Question: Can in java declare?
'''
(1) import static com.example.core.MyClass;
'''

where:
'''
public MyClass{
public static double divide(){
.....
}
public static double add(){
.....
}
}
'''
and in the class where use static import to use freely:
and methods without the - name of the class.
From what I read we can do:
'''
import static com.example.core.MyClass.divide;
import static com.example.core.MyClass.add;
'''
But Can we do it in one statement as I mentioned in (1)
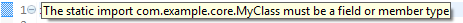
Answer: Yes, use
'''
import static com.example.core.MyClass.*;
'''